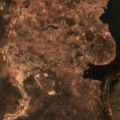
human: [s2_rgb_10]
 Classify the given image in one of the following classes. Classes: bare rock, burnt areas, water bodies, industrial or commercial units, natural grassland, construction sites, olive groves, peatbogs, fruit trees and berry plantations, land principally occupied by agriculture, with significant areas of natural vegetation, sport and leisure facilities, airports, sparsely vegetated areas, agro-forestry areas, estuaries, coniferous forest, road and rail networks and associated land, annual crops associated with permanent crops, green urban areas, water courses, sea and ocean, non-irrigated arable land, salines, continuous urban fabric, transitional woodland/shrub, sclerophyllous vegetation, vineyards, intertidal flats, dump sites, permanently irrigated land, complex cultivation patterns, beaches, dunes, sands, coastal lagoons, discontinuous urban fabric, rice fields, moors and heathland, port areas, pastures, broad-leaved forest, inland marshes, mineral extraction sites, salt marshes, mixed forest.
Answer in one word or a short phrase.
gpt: land principally occupied by agriculture, with significant areas of natural vegetation, broad-leaved forest, mixed forest, inland marshes, water bodies